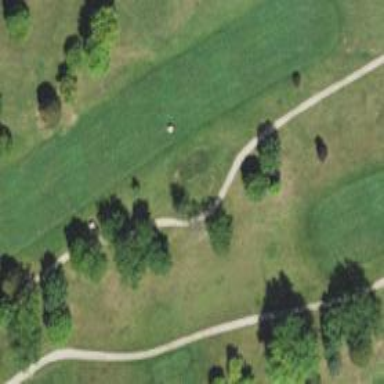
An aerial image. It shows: Path for both road and golf.